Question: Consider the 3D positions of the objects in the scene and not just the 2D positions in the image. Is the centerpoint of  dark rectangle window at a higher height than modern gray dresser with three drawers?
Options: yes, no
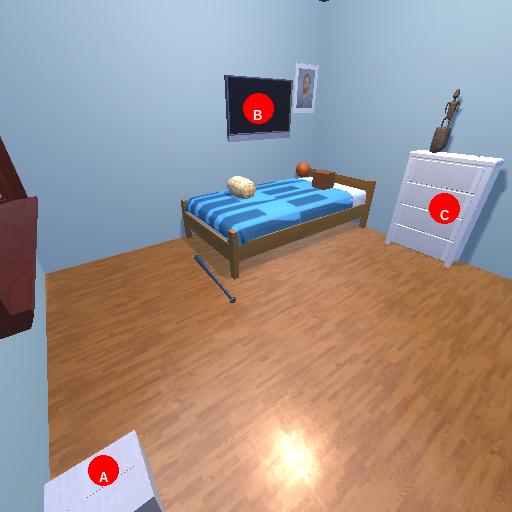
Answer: yes